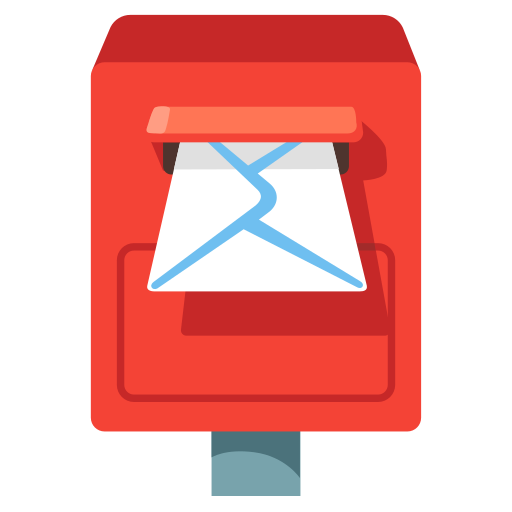
Emoji: 📮